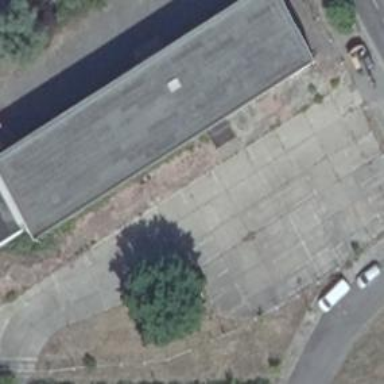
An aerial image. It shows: Parking area with surface.